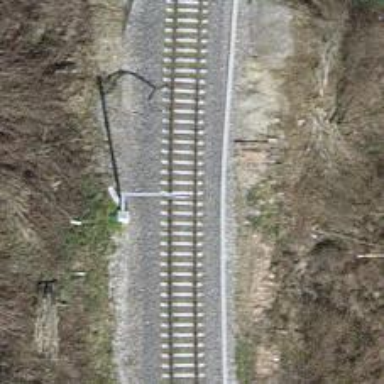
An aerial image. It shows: Single-track railway with electrified contact lines.